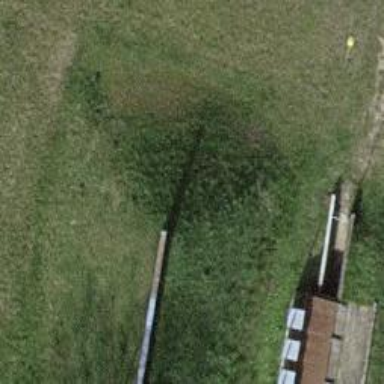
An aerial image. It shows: Retaining wall.